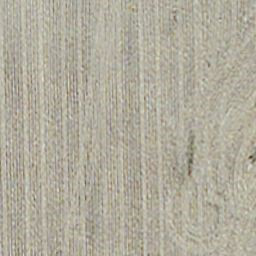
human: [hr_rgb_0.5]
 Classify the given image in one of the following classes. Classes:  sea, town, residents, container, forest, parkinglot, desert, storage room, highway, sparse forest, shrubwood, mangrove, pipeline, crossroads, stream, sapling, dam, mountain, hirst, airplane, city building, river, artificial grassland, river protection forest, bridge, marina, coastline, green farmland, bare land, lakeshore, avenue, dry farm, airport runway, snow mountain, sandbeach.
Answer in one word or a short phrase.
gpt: dry farm